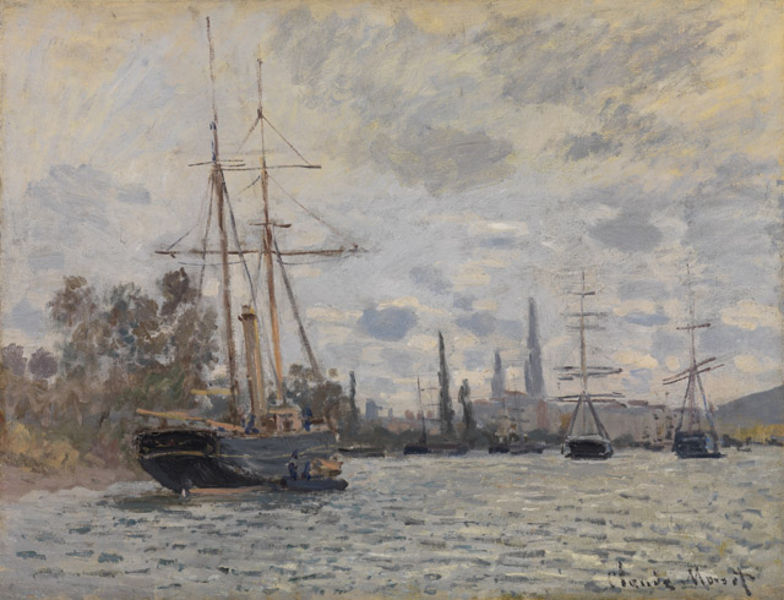
Titel: Die Seine bei Rouen
Künstler: Claude Monet
Standort: Karlsruhe
Institution: Staatliche Kunsthalle Karlsruhe
Schlagwörter: baum, berg, blau, dunkel, gemälde, gewitter, himmel, laub, meer, wasser, weiß, wolken, aquarell, bäume, fluss, gelb, grün, impressionismus, landschaft, menschen, see, stadt, ufer, braun, frankreich, grau, hell, hintergrund, holz, licht, pastell, schwarz, gras, rot, wiese, wolke, malerei, signatur, öl, erde, horizont, häuser, hügel, natur, pappel, spiegelung, strauch, büsche, gewässer, kanal, kirche, pastos, sonne, land, rosa, schön, wald, boot, boote, kamin, zypressen, küste, schiff, schiffe, segel, segelboot, segelschiffe, welle, wellen, mast, segelschiff, abstrakt, berge, dunst, farbe, tag, signiert, fabrik, bug, hafen, masten, ölgemälde, seemann, steg, sturm, stürmisch, duktus, impressionistisch, monet, ruderboot, pastellfarben, stimmung, ölfarbe, gewächs, silouette, anlegen, bucht, reflexion, takelage, eindruck, ozean, unterschrift, gemalt, türme, pleinair, zypresse, flusslandschaft, wälder, quer, pinsel, trüb, regatta, böau, verschwommen, claude, claude monet, freiluftmalerei, pinien, anker, maste, seefahrer, london, heck, flaute, beiboot, einmaster, zweimaster, hamburg, schifffahrt, frachtschiff, barke, hissen, rah, fregatten, vertäut, impressionisus, booten, blä#tter, schifef, dampfsegler, masdt, kein segel, ge, morset, upfer